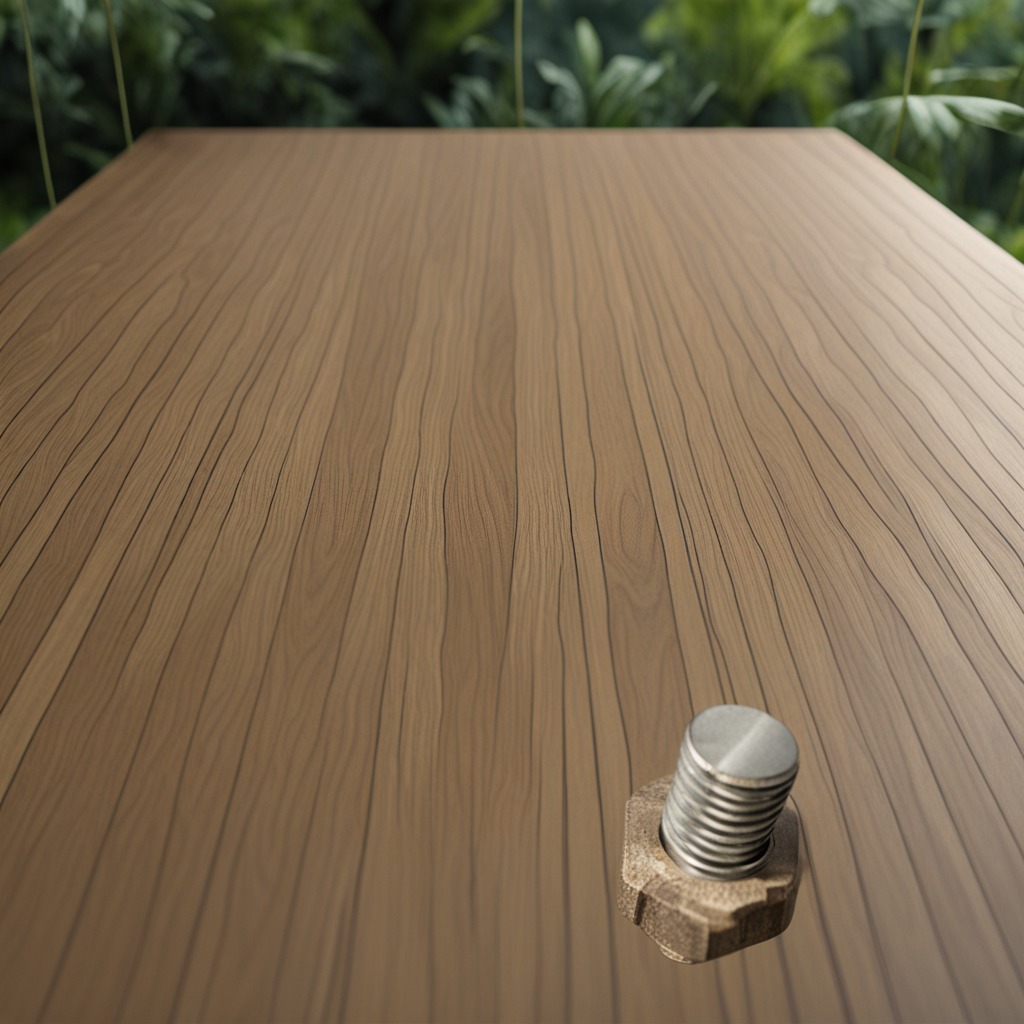
A metal screw is lying on the wooden table.